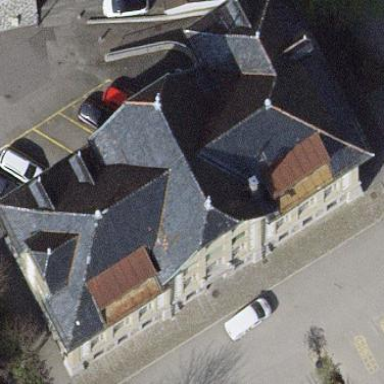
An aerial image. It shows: School building.